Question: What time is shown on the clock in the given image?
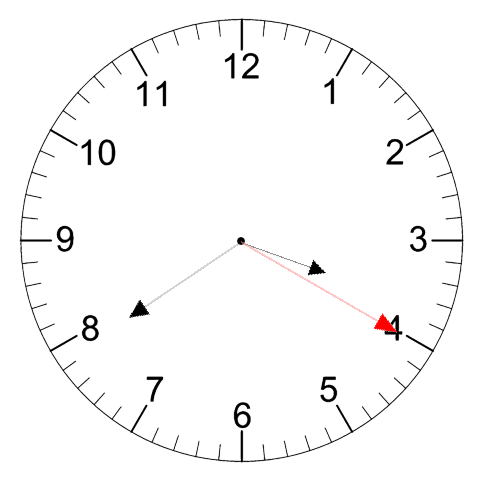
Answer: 03:39:20